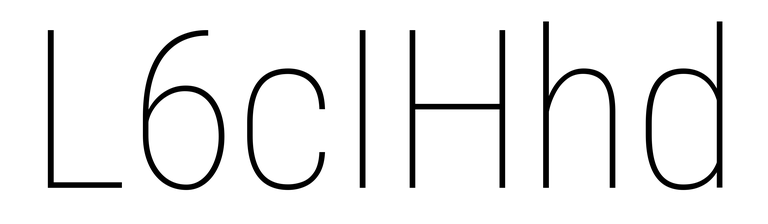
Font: Roboto_Condensed_Thin